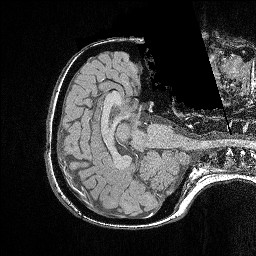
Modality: FLASH
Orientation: axial
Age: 23
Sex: female